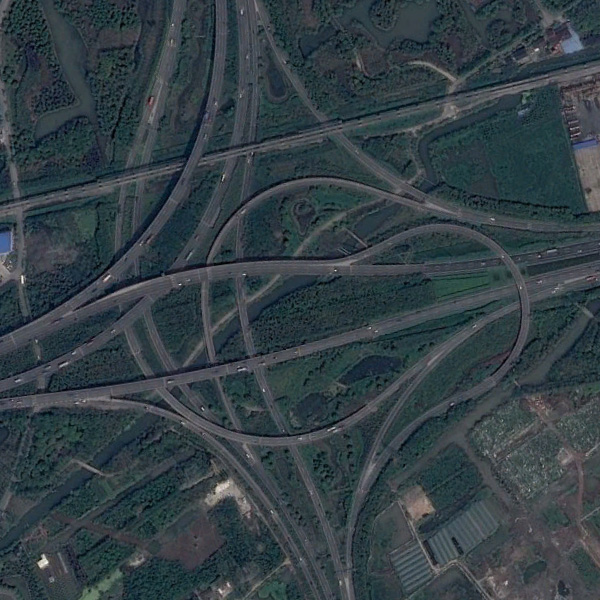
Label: Viaduct